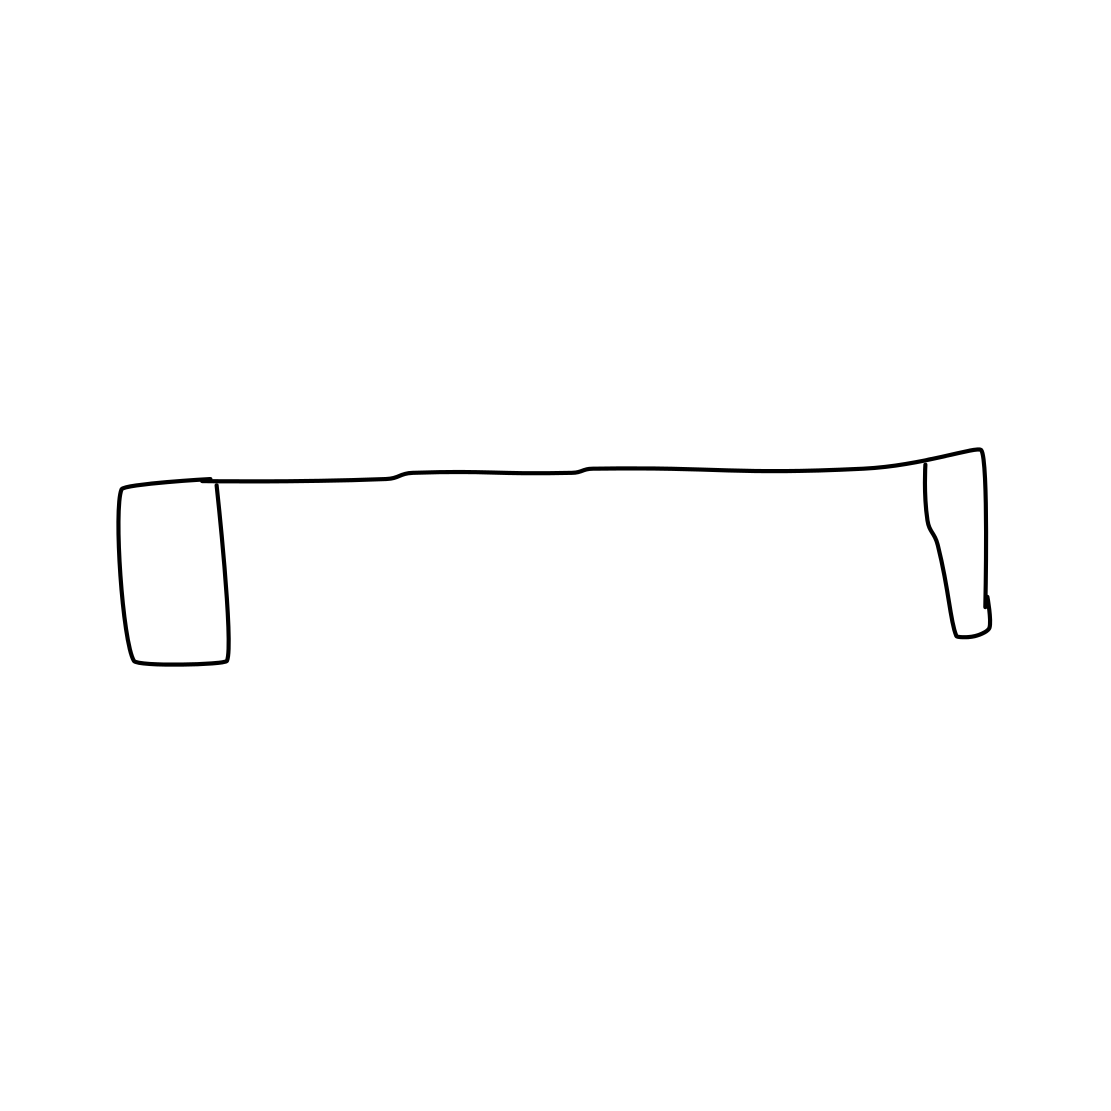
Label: bench